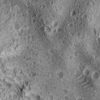
Label: not_dusty